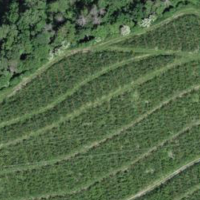
EUNIS habitat code: 43
Species observed at this site:
Lathyrus vernus